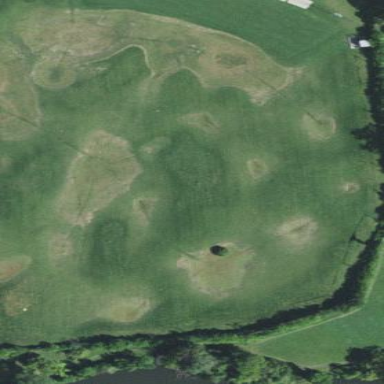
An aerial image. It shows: Well-maintained grassy golf fairway for the sport of golf.